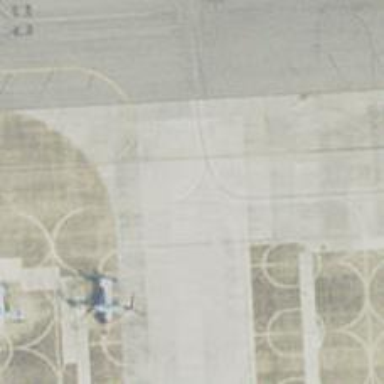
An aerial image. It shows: View of taxiway at the airport.